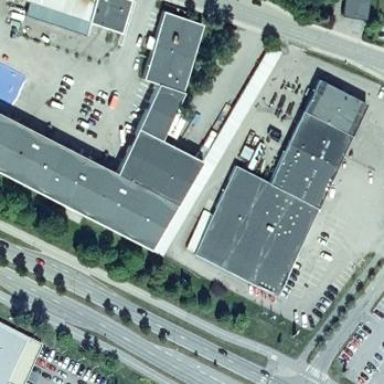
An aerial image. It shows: Flat-roofed retail building.